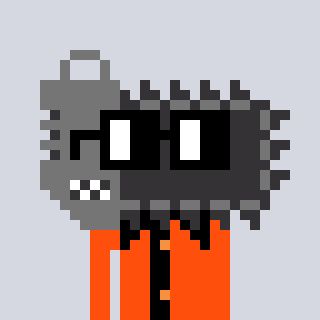
a pixel art character with square black glasses, a chainsaw-shaped head and a orange-colored body on a cool background